A spectrogram of one vibration snapshot from a rotating bearing is shown (time on one axis, frequency on the other). Classify the bearing condition as one of: normal, inner_race, outer_race, ball.
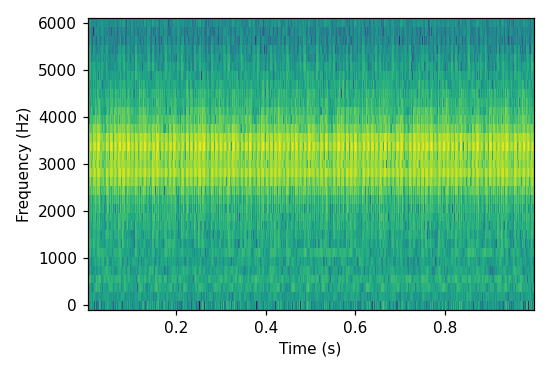
Answer: outer_race